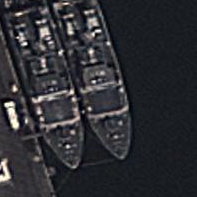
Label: combat